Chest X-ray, AP view. Patient: 46 years old, sex M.
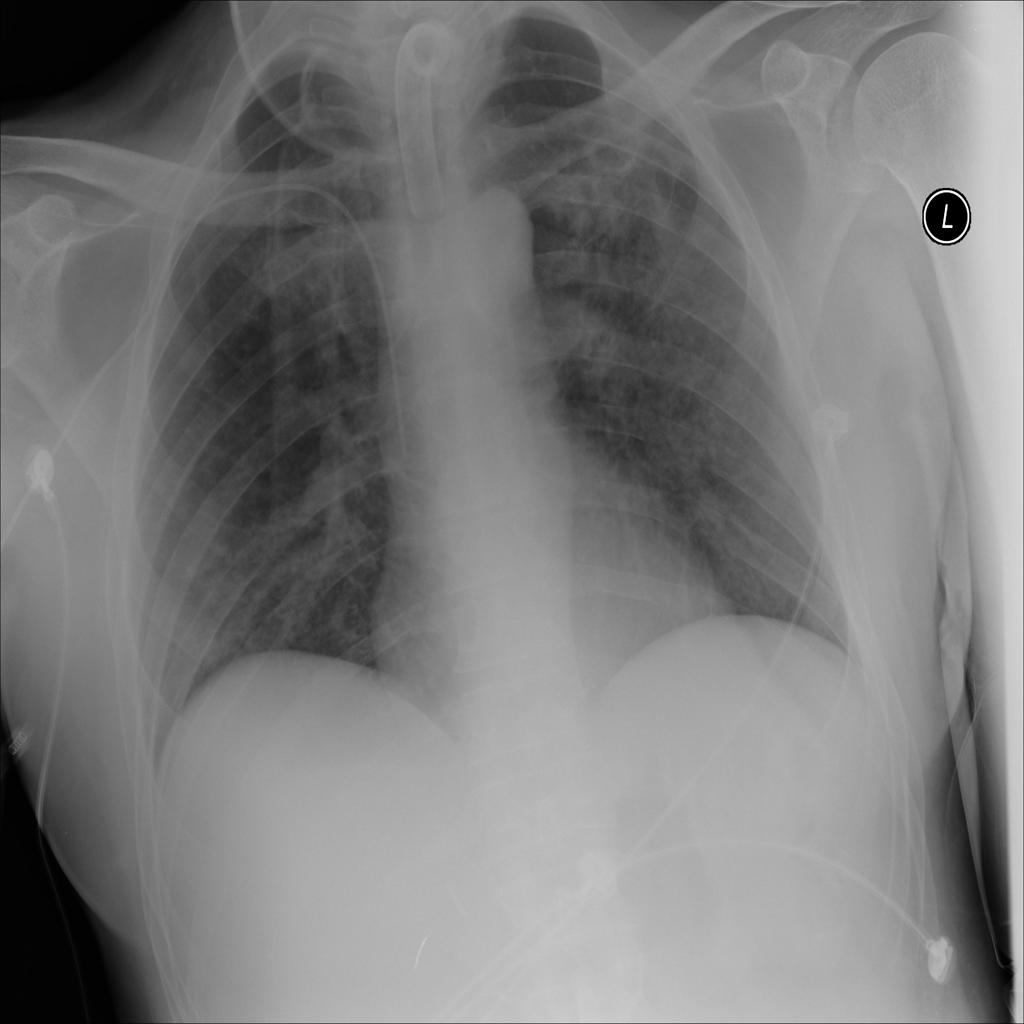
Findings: Infiltration